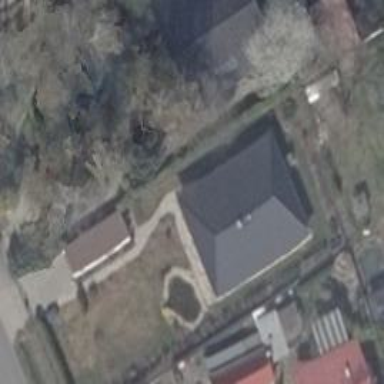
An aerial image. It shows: House with hipped roof in dark grey color. The roof is oriented along the building.